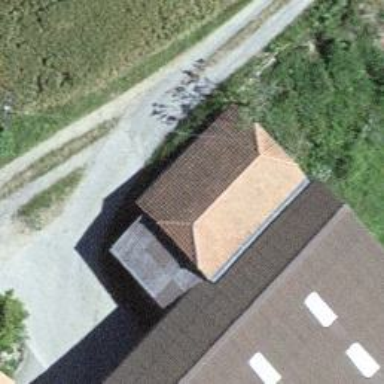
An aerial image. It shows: Garage building.